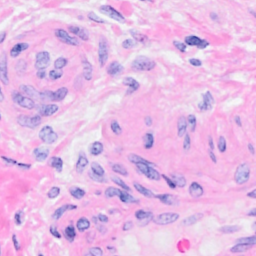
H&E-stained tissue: Breast